Question: I have a 'ListView'. I know how to highlight or change the background of a selected item in a ListView.
But like this:
(selected item is a little bigger than other list items in this picture)

Can anyone help me to do that?
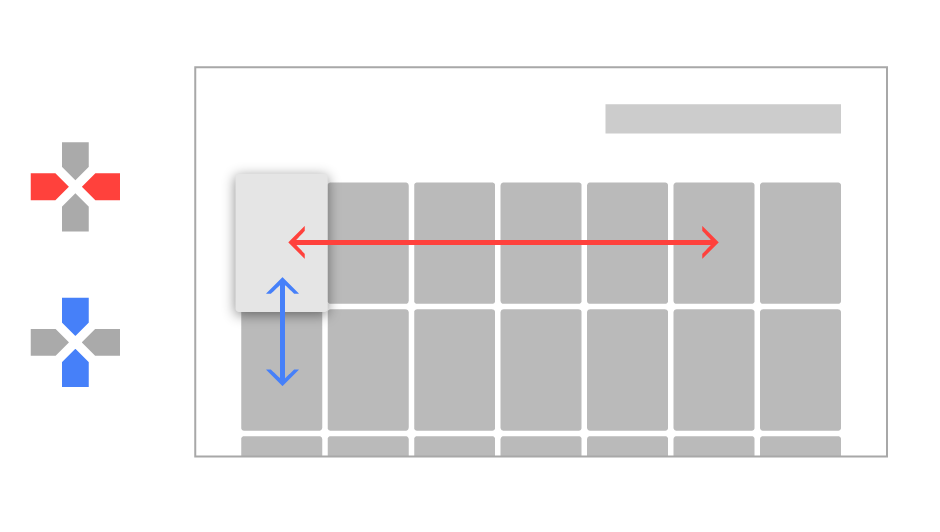
Answer: I found the solution, I set 'OnFocusChangeListener' for List items and set animation for them:
'''
OnFocusChangeListener itemFocusChangeListener = new OnFocusChangeListener() {
@Override
public void onFocusChange(View v, boolean hasFocus) {
int focus = 0;
if (hasFocus) {
focus = R.anim.enlarge;
} else {
focus = R.anim.decrease;
}
Animation mAnimation = AnimationUtils.loadAnimation(
getActivity().getApplication(), focus);
mAnimation.setBackgroundColor(Color.TRANSPARENT);
mAnimation.setFillAfter(hasFocus);
v.startAnimation(mAnimation);
mAnimation.start();
v.bringToFront();
}
};
'''
enlarg.xml:
'''
<?xml version="1.0" encoding= "UTF-8"?>
<set xmlns:android="http://schemas.android.com/apk/res/android"
android:shareInterpolator="false" >
<scale
android:duration="100"
android:fromXScale="1.0"
android:fromYScale="1.0"
android:interpolator="@android:anim/accelerate_decelerate_interpolator"
android:pivotX="50.0%"
android:pivotY="50.0%"
android:repeatCount="0"
android:toXScale="1.15"
android:toYScale="1.15" />
'''
decrease.xml:
'''
<?xml version="1.0" encoding="UTF-8"?>
<set xmlns:android="http://schemas.android.com/apk/res/android"
android:fillAfter="false"
android:fillBefore="true"
android:shareInterpolator="false" >
<scale
android:duration="100"
android:fromXScale="1.1"
android:fromYScale="1.1"
android:interpolator="@android:anim/accelerate_decelerate_interpolator"
android:pivotX="50.0%"
android:pivotY="50.0%"
android:repeatCount="0"
android:toXScale="1.0"
android:toYScale="1.0" />
'''